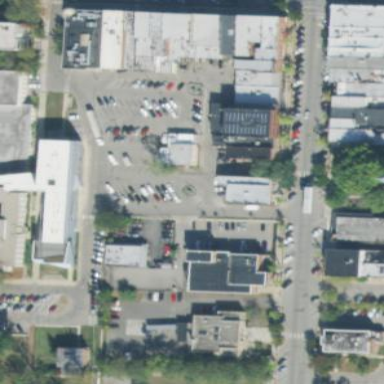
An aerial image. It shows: Retail area.